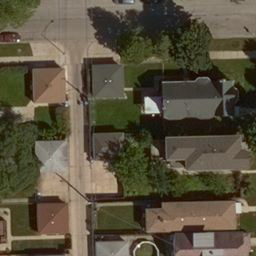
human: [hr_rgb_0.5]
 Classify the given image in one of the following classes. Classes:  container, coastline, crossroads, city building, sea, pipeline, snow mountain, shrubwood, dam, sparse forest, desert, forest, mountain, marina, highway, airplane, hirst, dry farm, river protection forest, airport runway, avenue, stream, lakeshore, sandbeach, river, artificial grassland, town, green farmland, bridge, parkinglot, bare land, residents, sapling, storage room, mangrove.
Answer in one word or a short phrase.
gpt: residents